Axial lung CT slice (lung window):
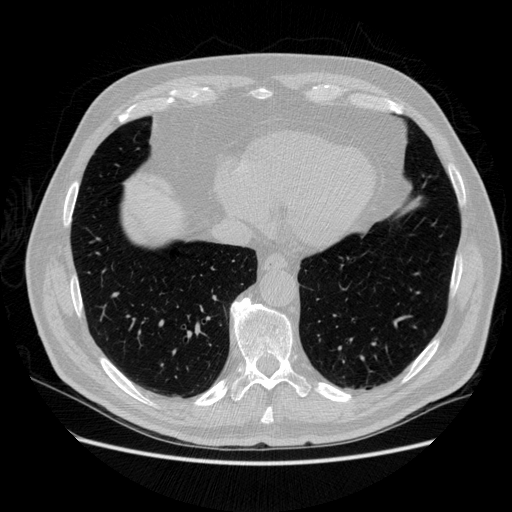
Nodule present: no